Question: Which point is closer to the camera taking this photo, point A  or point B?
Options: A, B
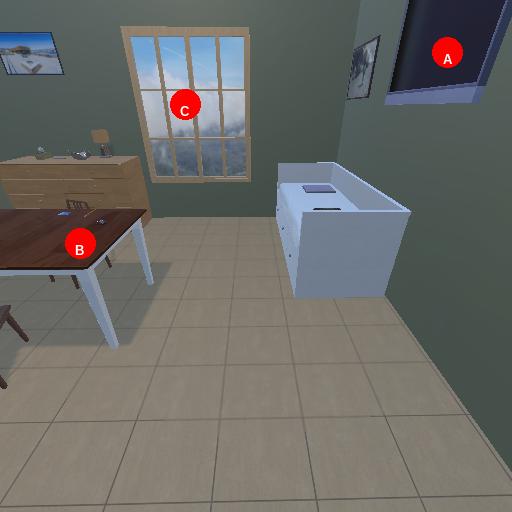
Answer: A